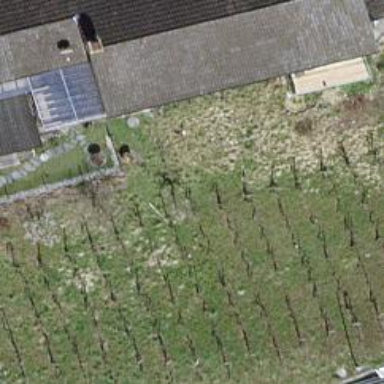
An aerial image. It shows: Beautiful vineyard in the countryside.